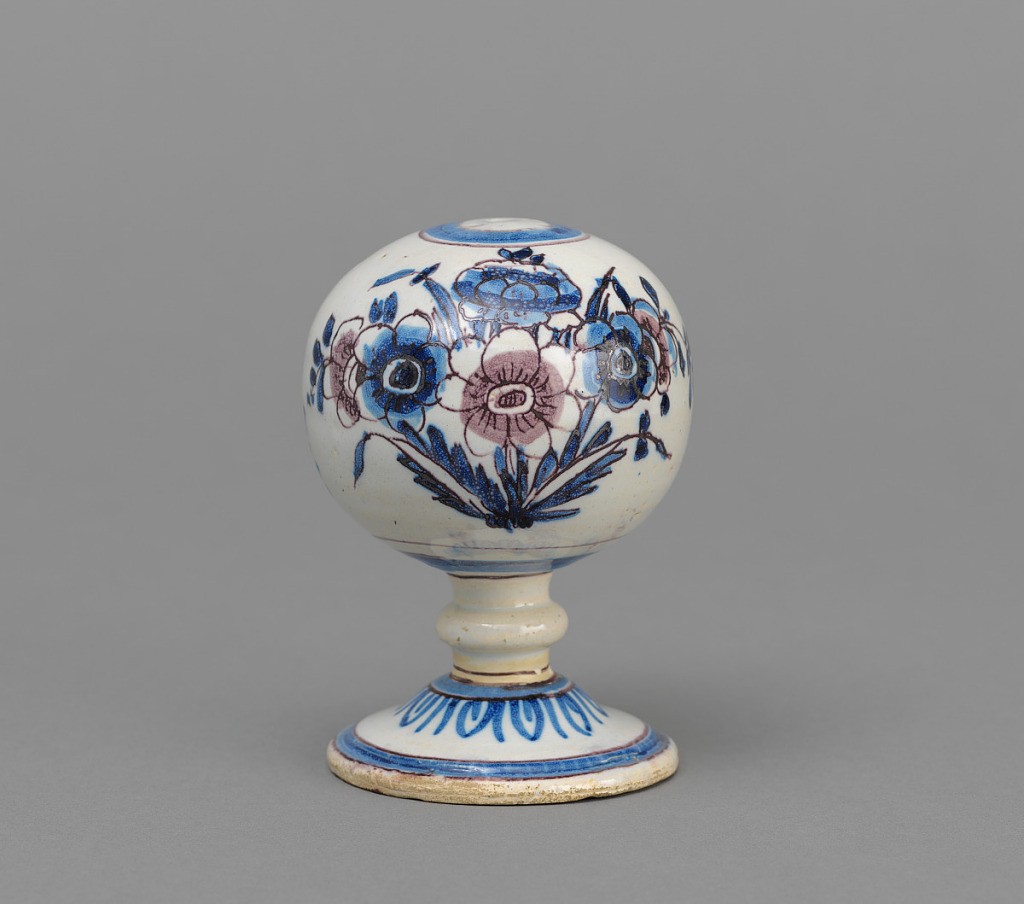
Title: Cap stand
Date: mid-18th century
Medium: Tin-glazed earthenware
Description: Cobalt blue and manganese purple decoration showing flowers and a bee on globe. Ring of leaves at base of neck. Circles at edge of foot and top of globe.